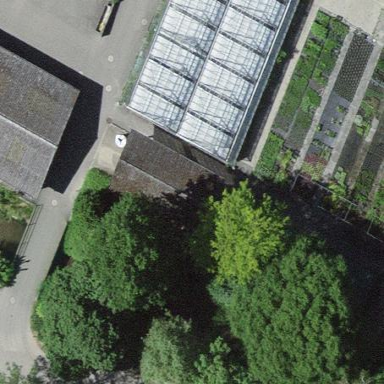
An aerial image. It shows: Greenhouse.